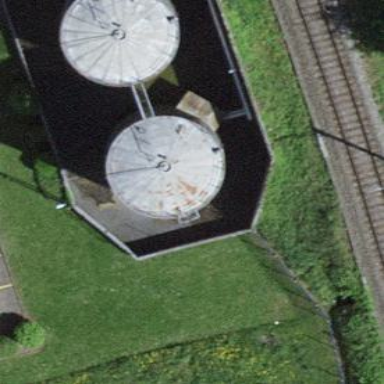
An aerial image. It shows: Building with storage tank.